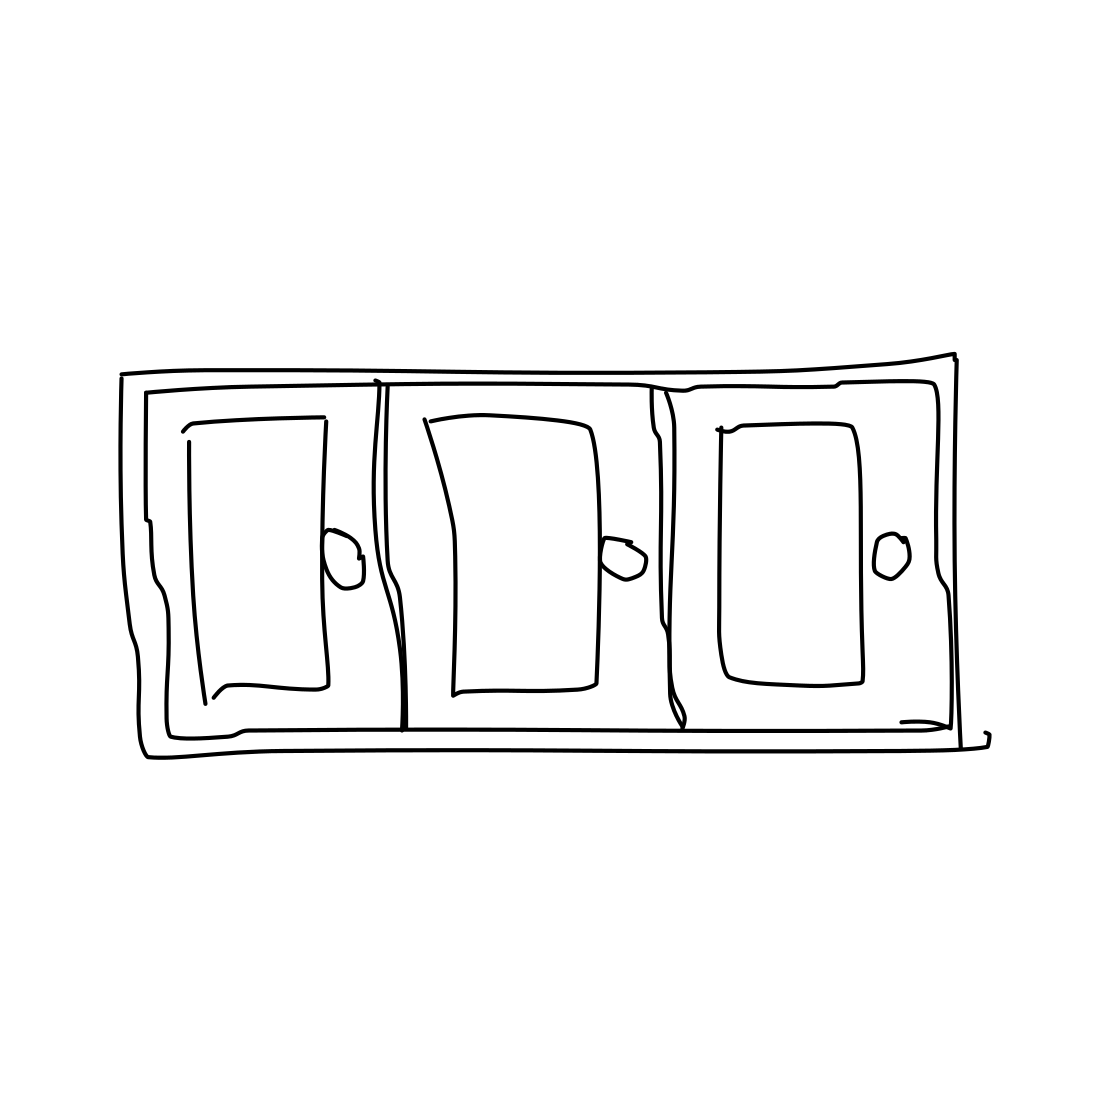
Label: cabinet